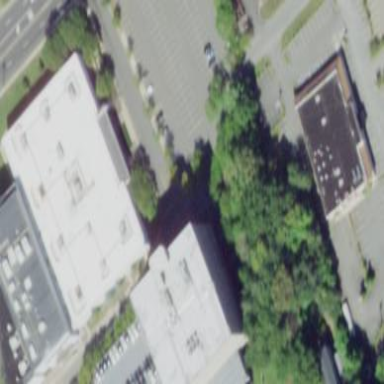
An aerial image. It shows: Office building.